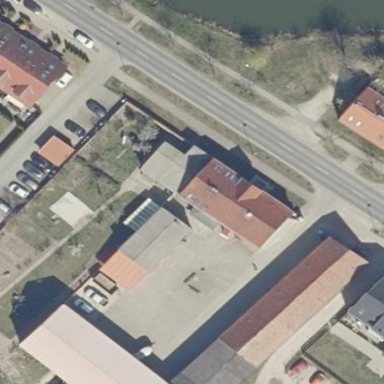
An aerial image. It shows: Gabled roof adorns the apartments building.